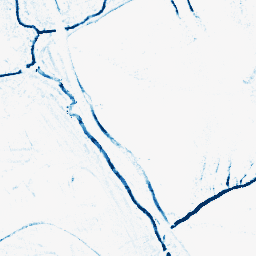
Category: morphological
Decomposition family: morphological_rect
Decomposition parameters: operation: closing
width: 5
height: 5
Upsampling method: quartic
Upsampling parameters: scale: 8
Upsampling scale: 8